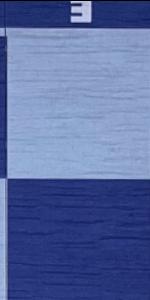
Label: Empty